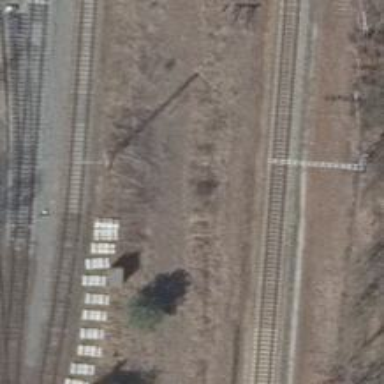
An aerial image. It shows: Abandoned railway yard.